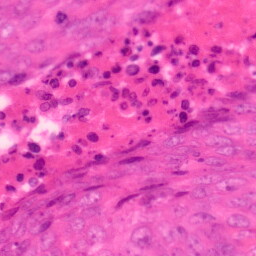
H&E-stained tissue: Colon